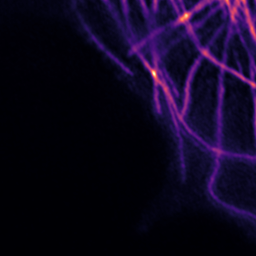
Label: Super-resolution Microtubules image